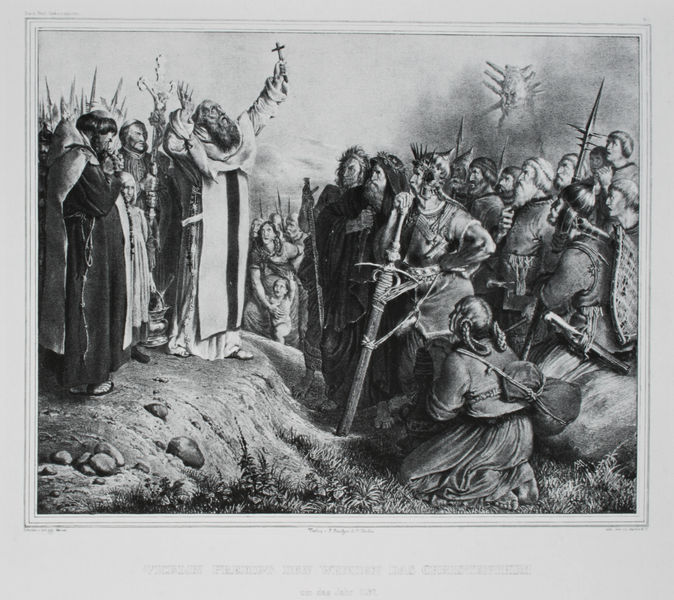
Titel: Denkwürdigkeiten aus der Brandenburgisch-Preussischen Geschichte - Blatt 1: Vicelin predigt den Wenden das Christenthum um das Jahr 1137.
Künstler: Adolph Menzel
Standort: Berlin
Institution: Staatliche Museen zu Berlin, Kupferstichkabinett
Schlagwörter: baum, gemälde, gott, himmel, kampf, mann, frauen, landschaft, menschen, mädchen, frau, grau, männer, schwarz, weiss, zeichnung, gras, wiese, wolke, bart, halten, messer, stein, steine, erde, feld, hügel, kutte, sitzend, kind, mutter, kinder, sack, holzschnitt, magd, zöpfe, abhang, bündel, grafik, graphik, nebel, angst, krieg, schlacht, bischof, lanze, soldaten, schild, kreuz, religion, druck, radierung, stich, schwarzweiß, schwert, waffen, knien, soldat, helm, tasche, beten, gebet, ritter, armee, rüstung, pfarrer, beerdigung, teufel, krieger, klerus, priester, segen, segnen, segnung, mönch, predigt, graben, geistliche, kreuzzug, mönche, pike, speer, kreig, kirchlich, jünger, taufe, anbetung, christen, erhöhung, kreut, tonsur, schilde, gegenreformation, indianer, zwist, barbaren, bauernheer, kapuziner, kreuzfahrer, mensur, auseinandersetzung, heiden, söpfe, huss, schwarz#, kapuzinermönch, christainisierung